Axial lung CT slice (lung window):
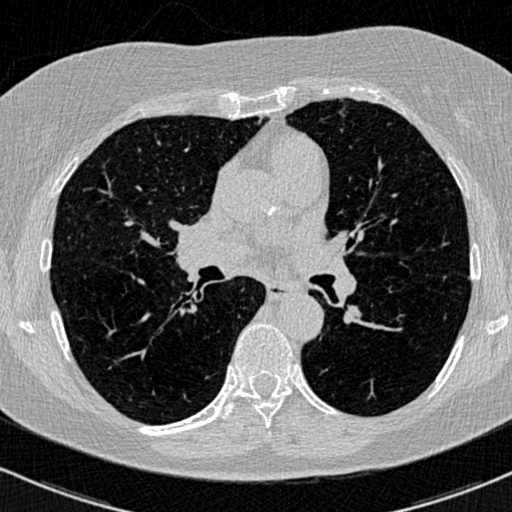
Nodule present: no